Field crop: tomato
Growth stage: 2
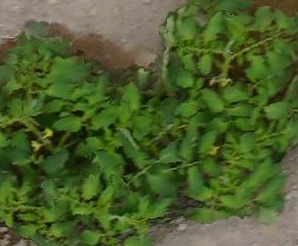
Species: tomato